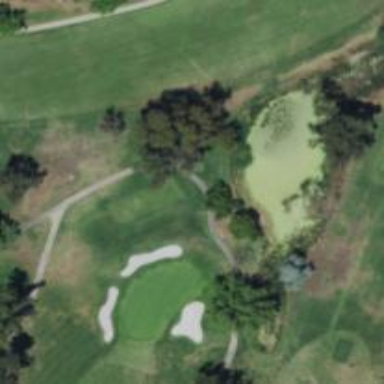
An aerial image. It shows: Path for golf carts.